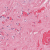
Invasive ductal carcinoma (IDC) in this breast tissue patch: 1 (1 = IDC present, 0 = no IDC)